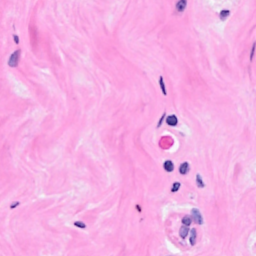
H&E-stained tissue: Breast